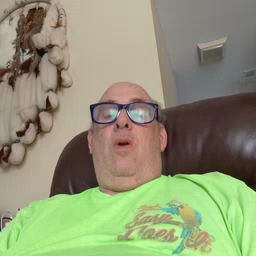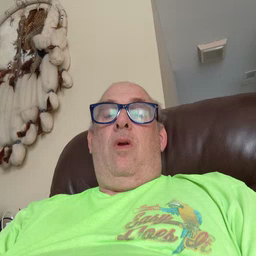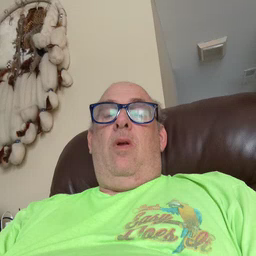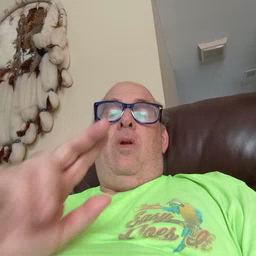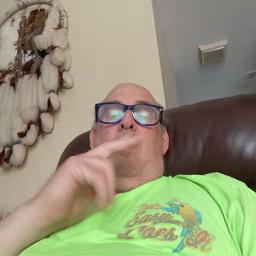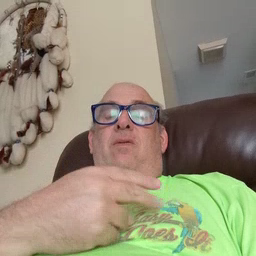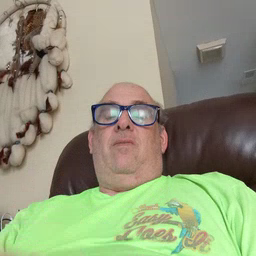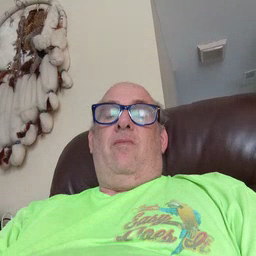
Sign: weus